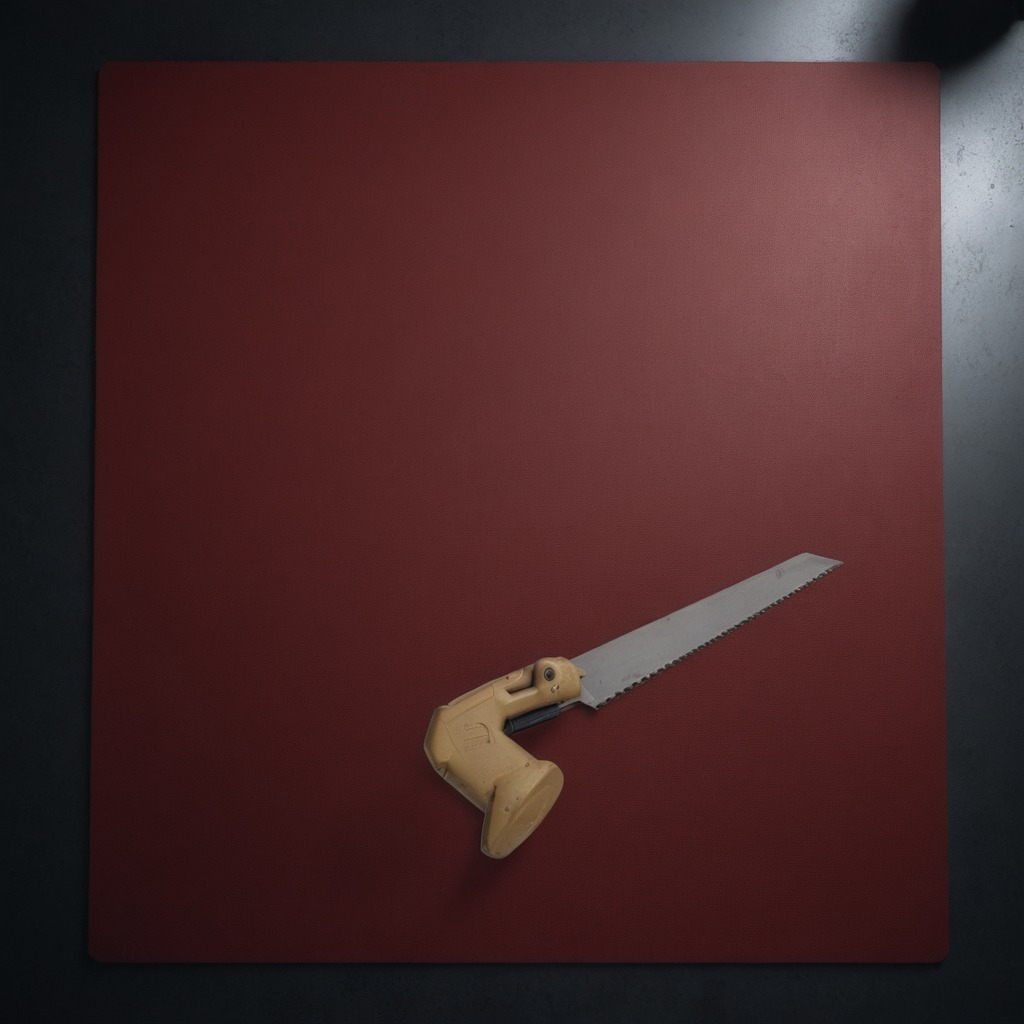
A metal saw lying on a clean granite tabletop